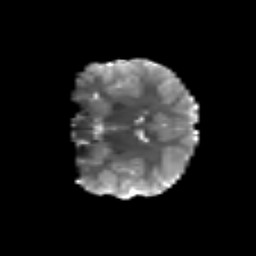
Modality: T2w
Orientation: coronal
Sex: male
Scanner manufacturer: siemens
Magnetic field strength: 3 T
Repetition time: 5 s
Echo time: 0.071 s